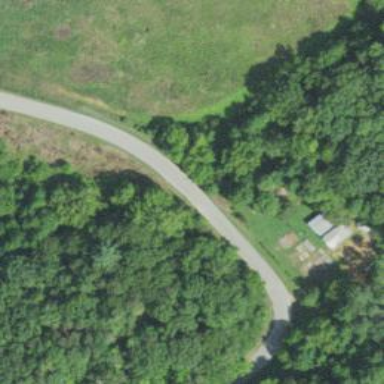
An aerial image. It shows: Culvert tunnel.